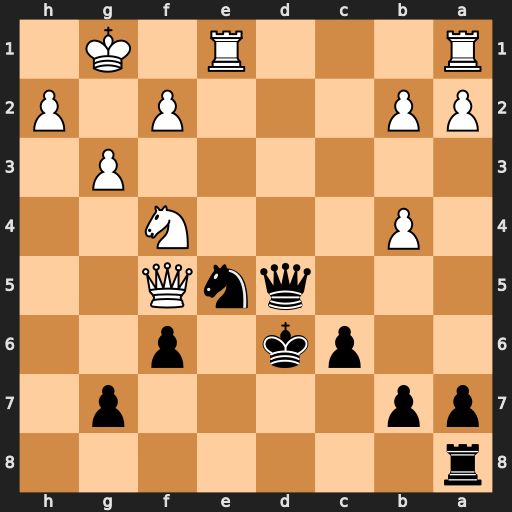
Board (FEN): r7/pp4p1/2pk1p2/3qnQ2/1P3N2/6P1/PP3P1P/R3R1K1
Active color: b
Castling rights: -
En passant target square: -
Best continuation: Nf3+ Kh1 Qxf5 Rad1+ Kc7 Re7+ Kb6